Question: In My app i have a search option for stores. I can do the search with two criteria: By Name and By Distance.
The user can choose only one of them.
The required "shape" is

The required RadioButtons marked by the red "circle".
How it can be done?
Thanks,
Eyal.
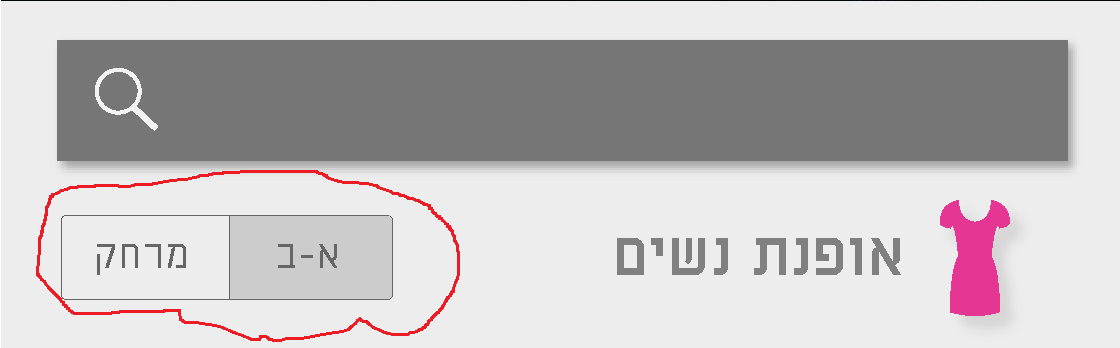
Answer: You can change your radiobutton in xml to something like this
'''
<RadioButton
android:id="@+id/radio0"
android:layout_width="wrap_content"
android:layout_height="wrap_content"
android:background="@drawable/customradiobutton"
android:button="@android:color/transparent"
android:checked="true"
android:text="RadioButton1" />
'''
And for customradiobutton you can add
'''
<selector xmlns:android="http://schemas.android.com/apk/res/android" >
<item
android:drawable="@drawable/checked_image"
android:state_checked="true" />
<item
android:drawable="@drawable/unchecked_image" />
'''
Another better idea would to use <URL> instead of RadioButtons